Field crop: tomato
Growth stage: 1
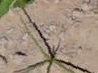
Species: cyperus